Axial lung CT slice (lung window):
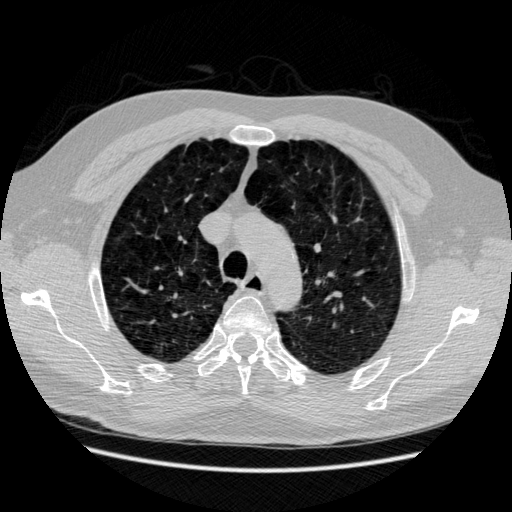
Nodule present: no